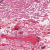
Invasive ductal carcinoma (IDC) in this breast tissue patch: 0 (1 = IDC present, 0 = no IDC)